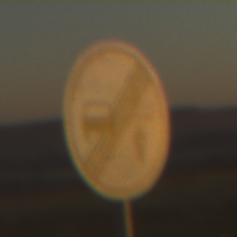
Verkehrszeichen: EndeVerbotUeberholenEinspurigeFahrzeuge
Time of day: SunriseSunset
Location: Outdoor (Nature)
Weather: Clear
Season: NotSpecified
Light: Natural